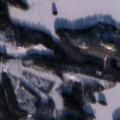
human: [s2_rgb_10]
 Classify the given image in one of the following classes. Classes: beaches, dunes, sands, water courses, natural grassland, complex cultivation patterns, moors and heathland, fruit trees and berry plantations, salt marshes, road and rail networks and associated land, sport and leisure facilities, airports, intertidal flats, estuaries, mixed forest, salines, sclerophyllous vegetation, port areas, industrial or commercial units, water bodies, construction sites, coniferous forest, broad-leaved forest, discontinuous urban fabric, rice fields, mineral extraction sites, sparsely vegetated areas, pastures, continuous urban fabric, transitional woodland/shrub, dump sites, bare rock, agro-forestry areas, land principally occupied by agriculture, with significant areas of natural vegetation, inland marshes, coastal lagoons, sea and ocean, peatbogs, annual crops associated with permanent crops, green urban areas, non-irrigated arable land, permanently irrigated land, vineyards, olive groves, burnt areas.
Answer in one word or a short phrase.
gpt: coniferous forest, mixed forest, water bodies